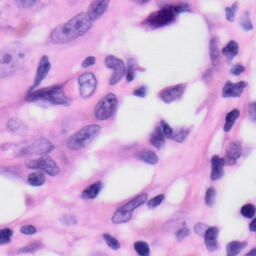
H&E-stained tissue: Skin